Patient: sex M, age 44
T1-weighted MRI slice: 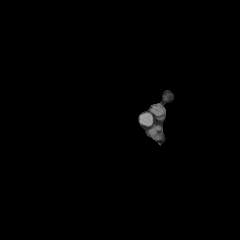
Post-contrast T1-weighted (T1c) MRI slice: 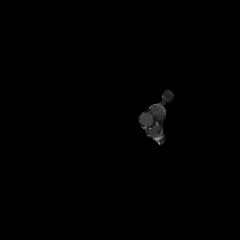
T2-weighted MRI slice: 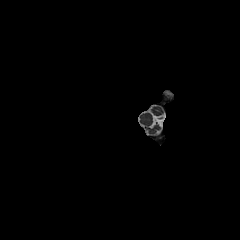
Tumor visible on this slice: no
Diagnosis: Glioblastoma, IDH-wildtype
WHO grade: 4